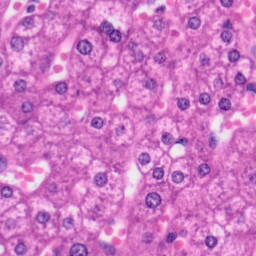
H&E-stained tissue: Liver